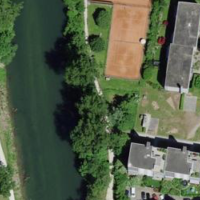
EUNIS habitat code: 54
Species observed at this site:
Tachybaptus ruficollis
Cygnus olor